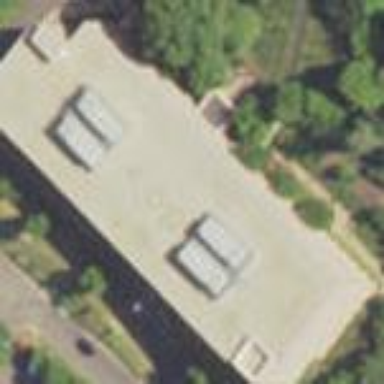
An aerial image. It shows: University building that serves as school.